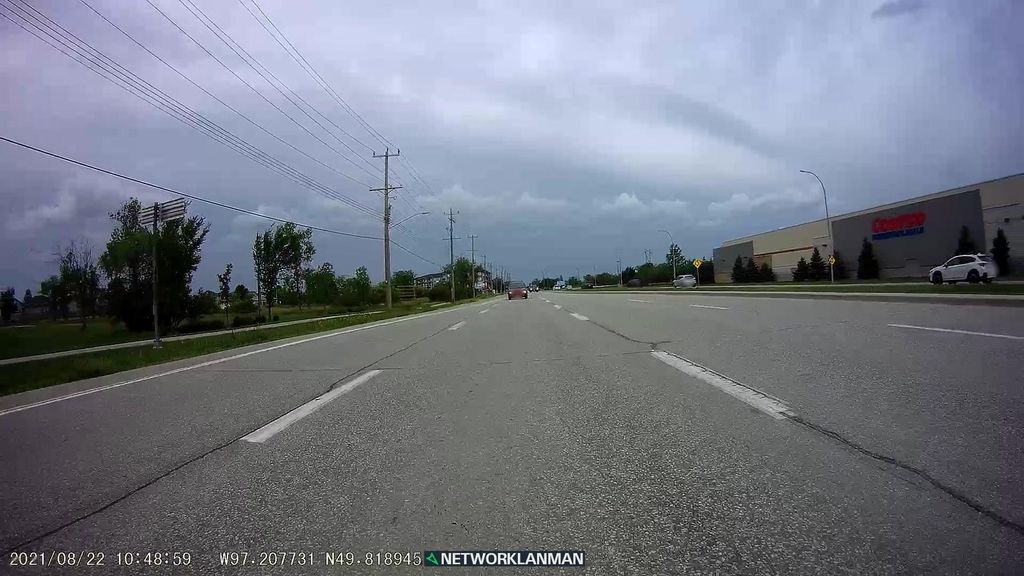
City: winnipeg